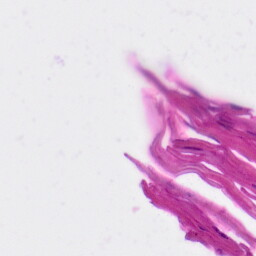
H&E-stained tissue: Skin